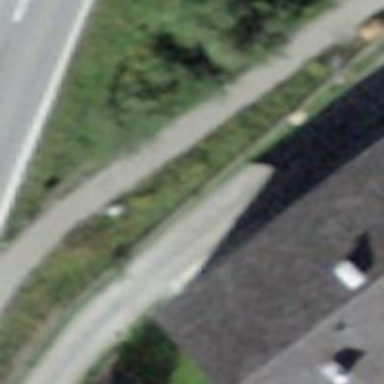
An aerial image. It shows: Paved path.